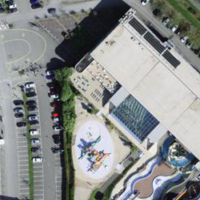
EUNIS habitat code: 52
Species observed at this site:
Cornus sanguinea